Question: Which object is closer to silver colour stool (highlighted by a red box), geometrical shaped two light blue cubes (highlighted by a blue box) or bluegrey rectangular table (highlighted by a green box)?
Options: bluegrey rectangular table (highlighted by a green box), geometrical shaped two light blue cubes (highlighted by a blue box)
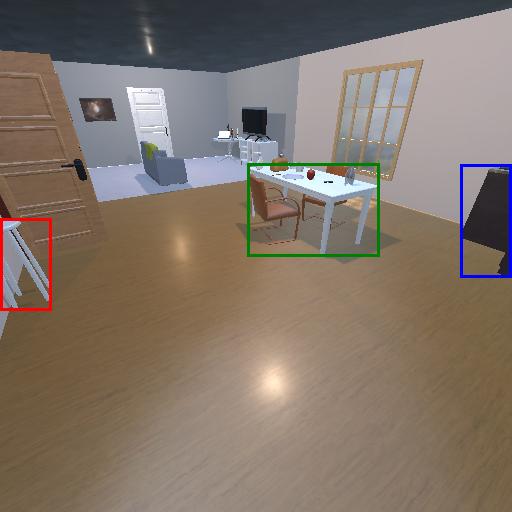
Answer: bluegrey rectangular table (highlighted by a green box)